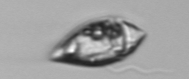
Label: Amphidinium